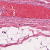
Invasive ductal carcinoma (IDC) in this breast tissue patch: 0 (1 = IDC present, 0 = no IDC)